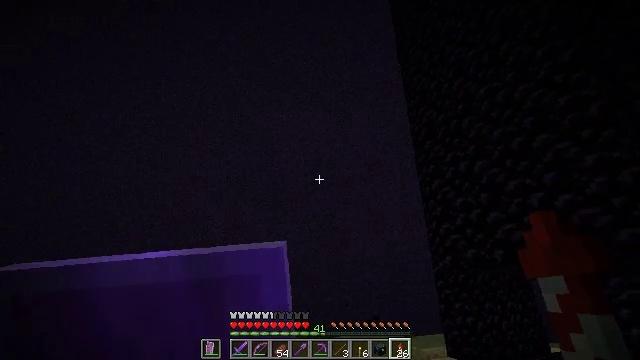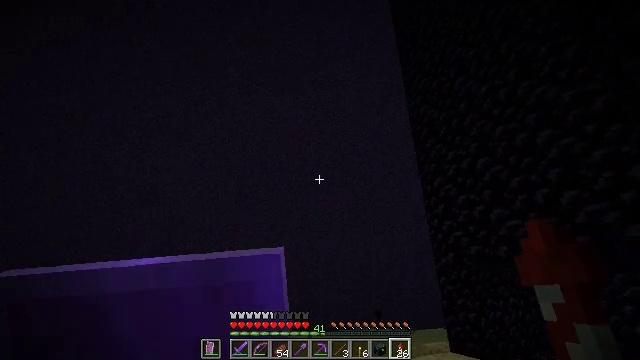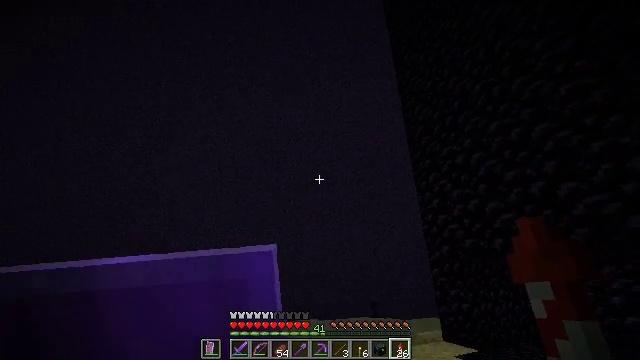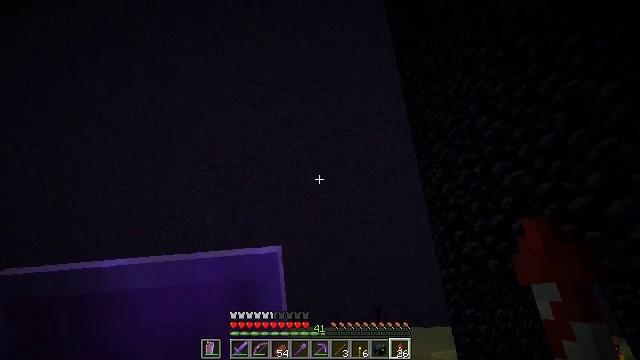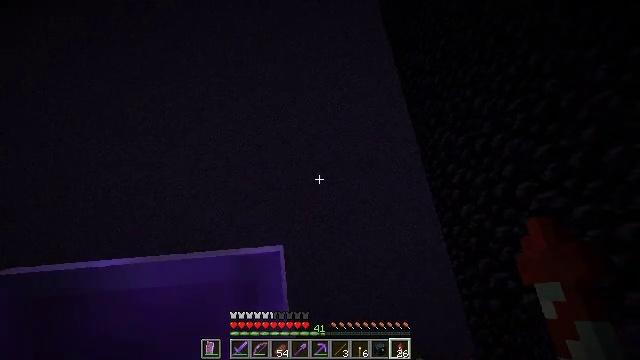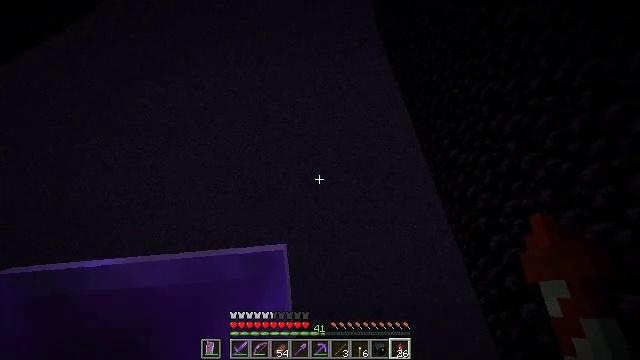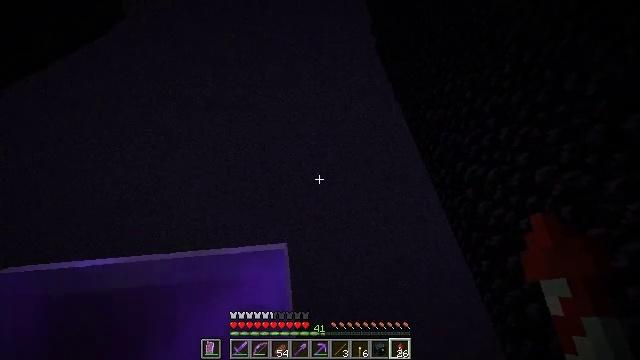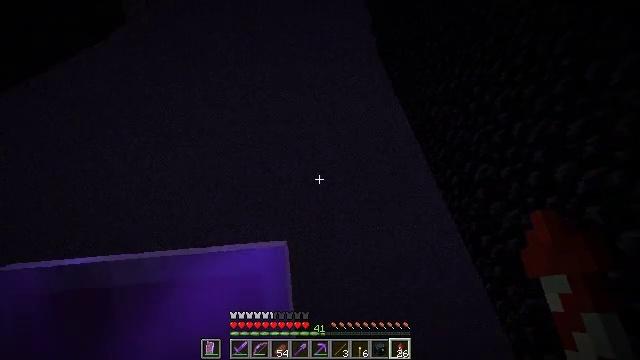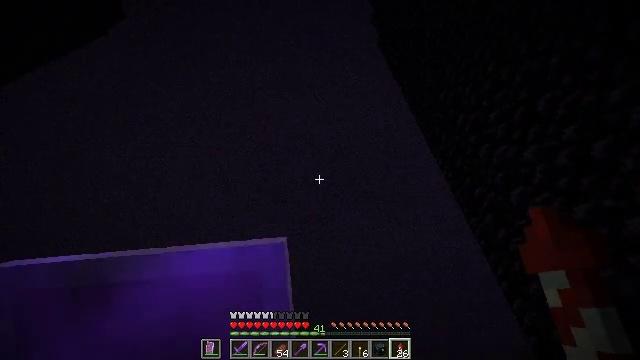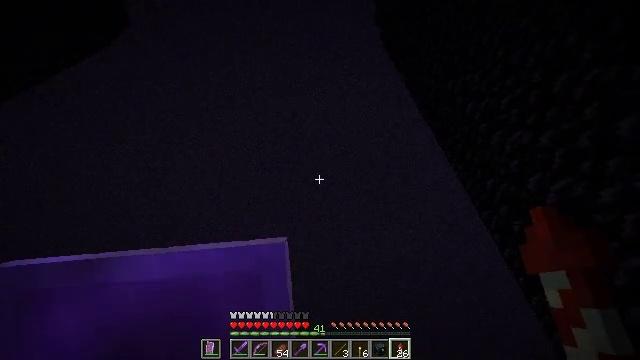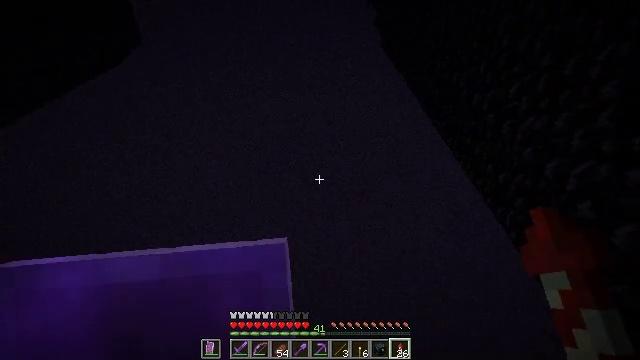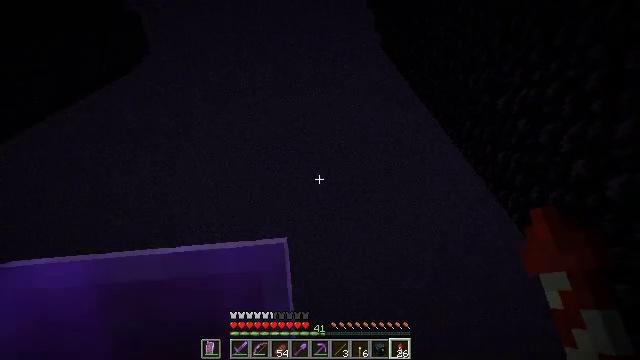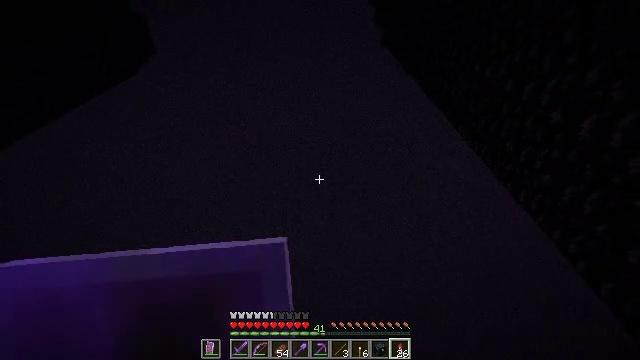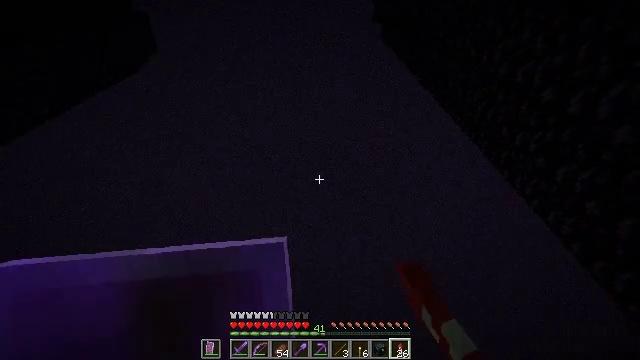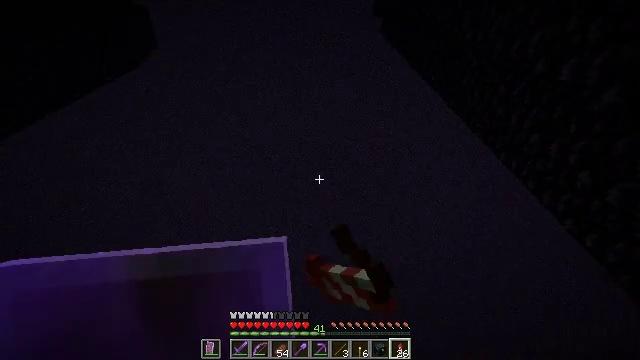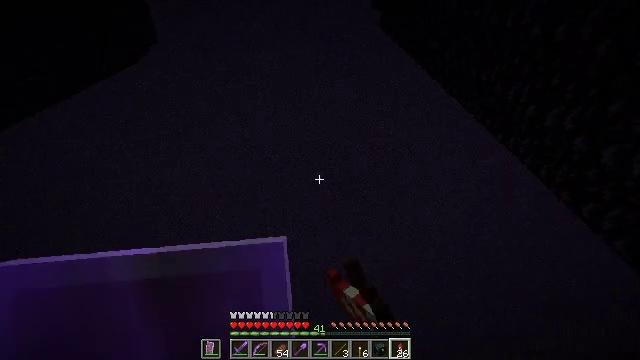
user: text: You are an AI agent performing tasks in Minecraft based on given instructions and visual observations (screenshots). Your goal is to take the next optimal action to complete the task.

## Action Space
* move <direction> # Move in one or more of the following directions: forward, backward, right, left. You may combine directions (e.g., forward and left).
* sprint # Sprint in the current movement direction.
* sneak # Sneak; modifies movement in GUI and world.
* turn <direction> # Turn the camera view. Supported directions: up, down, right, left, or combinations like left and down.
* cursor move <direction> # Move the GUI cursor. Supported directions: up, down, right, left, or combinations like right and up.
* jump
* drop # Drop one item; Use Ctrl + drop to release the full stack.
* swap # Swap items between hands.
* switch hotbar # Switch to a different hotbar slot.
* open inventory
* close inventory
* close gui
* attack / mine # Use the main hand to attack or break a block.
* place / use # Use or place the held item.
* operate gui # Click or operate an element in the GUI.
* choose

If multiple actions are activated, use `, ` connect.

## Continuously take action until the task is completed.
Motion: motion action
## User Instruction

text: Harvest obsidian for portal building.
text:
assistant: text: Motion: move forward, sprint, turn left
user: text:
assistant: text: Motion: move forward, sprint
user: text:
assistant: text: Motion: move forward, sprint, turn up, jump
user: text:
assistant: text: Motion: move forward, sprint, turn left and up, jump
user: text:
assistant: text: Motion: move forward, sprint, turn left and up, jump
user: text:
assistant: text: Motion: move forward, sprint, turn up, jump
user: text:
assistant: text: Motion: move forward, sprint
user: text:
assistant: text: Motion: move forward, sprint
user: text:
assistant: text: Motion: move forward, sprint, turn left
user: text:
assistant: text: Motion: move forward, sprint, turn left and up, jump
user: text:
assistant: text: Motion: move forward, sprint, turn left and up, jump
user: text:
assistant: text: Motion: move forward, sprint, turn left, use / place, jump
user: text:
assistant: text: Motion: move forward, sprint, use / place, jump
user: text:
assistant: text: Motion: move forward, sprint, use / place, jump
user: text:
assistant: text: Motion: move forward, sprint, use / place, jump
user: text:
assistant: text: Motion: move forward, sprint, jump
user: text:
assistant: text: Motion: move forward, sprint, jump
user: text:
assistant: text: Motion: move forward, sprint, jump
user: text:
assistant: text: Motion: move forward, sprint, jump
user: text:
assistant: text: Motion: move forward, sprint, jump
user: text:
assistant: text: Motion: move forward, sprint, jump
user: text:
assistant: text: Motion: move forward, sprint
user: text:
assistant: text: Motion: move forward, sprint, turn right and up
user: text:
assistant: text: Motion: move forward, sprint, turn right and up
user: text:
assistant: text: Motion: move forward, sprint, turn right and up
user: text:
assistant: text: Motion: move forward, sprint, turn right
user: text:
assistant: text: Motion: move forward, sprint, turn right
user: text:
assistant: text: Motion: move forward, sprint, turn right
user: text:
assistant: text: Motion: move forward, sprint, turn right
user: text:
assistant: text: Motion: move forward, sprint, turn right